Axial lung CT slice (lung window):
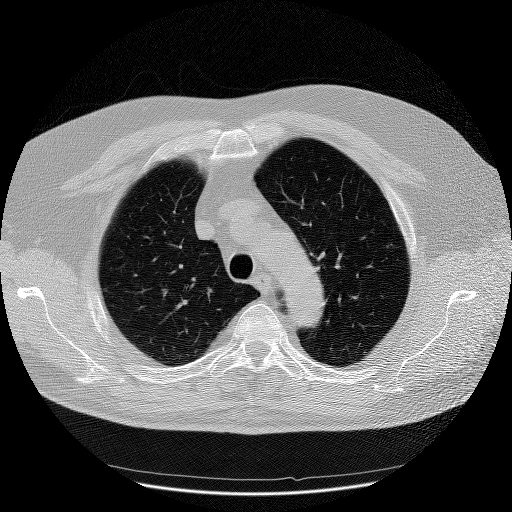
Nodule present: no